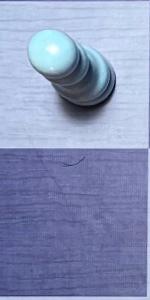
Label: Empty